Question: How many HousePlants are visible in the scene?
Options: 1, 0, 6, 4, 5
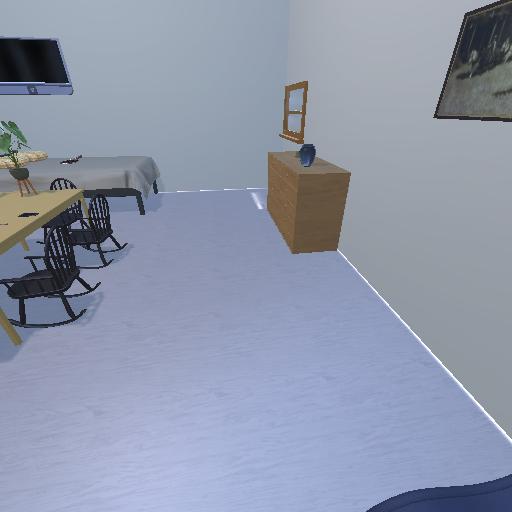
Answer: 1